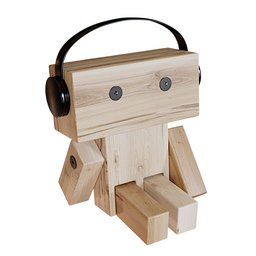
Label: decoration